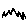
Label: zigzag